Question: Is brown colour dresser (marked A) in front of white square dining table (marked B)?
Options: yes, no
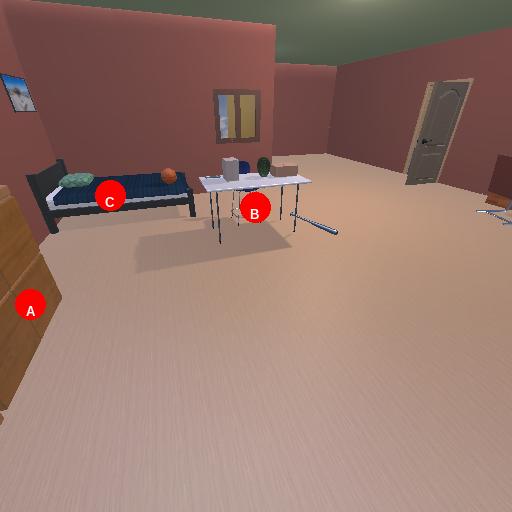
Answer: yes